Interaction volume radius: 5 \u00c5
Interaction volume height: 10 \u00c5
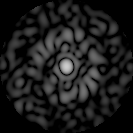
Disorder parameter: 0.8127